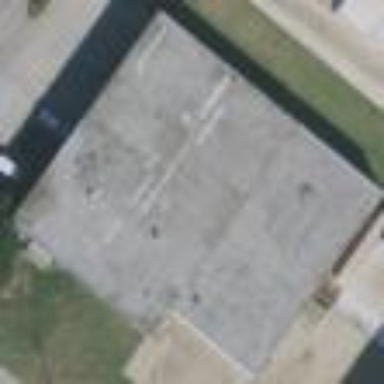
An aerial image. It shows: Warehouse building.